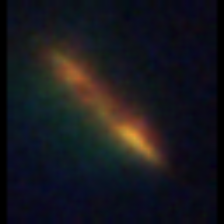
Taxon: Pennate
Group: Diatoms